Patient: sex M, age 62
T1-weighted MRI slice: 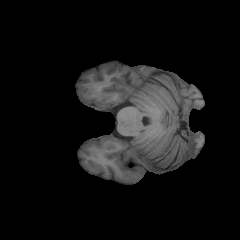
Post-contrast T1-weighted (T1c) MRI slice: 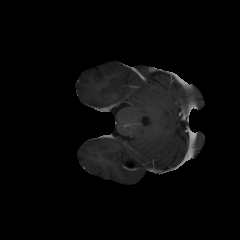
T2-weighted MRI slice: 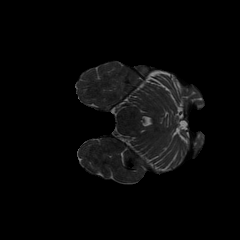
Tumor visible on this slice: no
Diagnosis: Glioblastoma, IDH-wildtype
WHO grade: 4